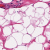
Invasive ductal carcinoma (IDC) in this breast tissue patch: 0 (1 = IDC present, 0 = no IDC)